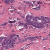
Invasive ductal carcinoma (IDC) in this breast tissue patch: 1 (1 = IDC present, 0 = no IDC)